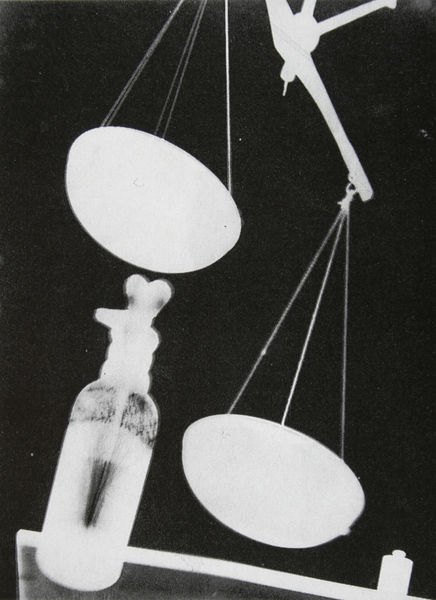
Titel: Balance
Künstler: Georgij Simin
Standort: Köln
Institution: Galerie Alex Lachmann
Schlagwörter: tisch, flasche, ecke, seile, foto, fotografie, tischkante, gefäß, waage, schwarzweiß, negativ, tischecke, waagschalen, invertiert